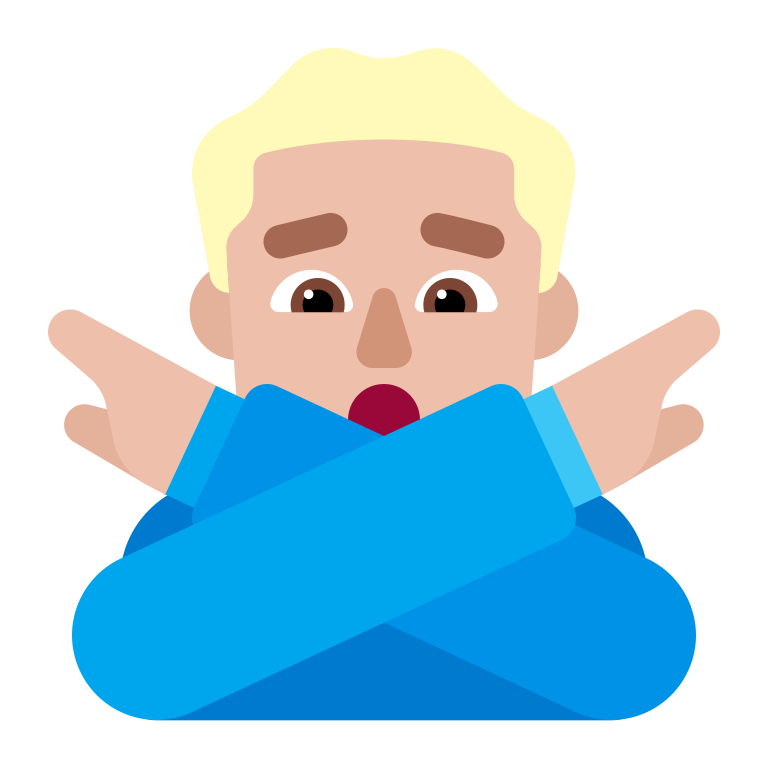
man gesturing no flat  light